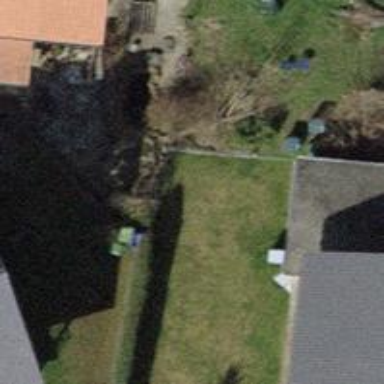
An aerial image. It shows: Hedge acting as barrier.